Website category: sports
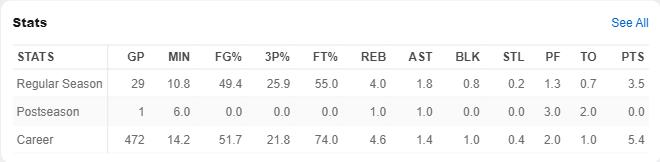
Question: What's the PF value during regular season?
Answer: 1.3

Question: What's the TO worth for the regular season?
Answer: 0.7

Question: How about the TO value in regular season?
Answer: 0.7

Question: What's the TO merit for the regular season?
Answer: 0.7

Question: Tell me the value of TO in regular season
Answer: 0.7

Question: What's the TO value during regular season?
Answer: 0.7

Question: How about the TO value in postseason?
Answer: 2.0

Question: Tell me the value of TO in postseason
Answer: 2.0

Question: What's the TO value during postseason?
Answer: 2.0

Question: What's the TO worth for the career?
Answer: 1.0

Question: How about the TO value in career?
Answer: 1.0

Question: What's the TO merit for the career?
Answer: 1.0

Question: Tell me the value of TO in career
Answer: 1.0

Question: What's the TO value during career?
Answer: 1.0

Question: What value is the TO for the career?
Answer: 1.0

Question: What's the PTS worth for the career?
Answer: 5.4

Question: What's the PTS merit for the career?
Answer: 5.4

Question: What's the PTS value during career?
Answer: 5.4

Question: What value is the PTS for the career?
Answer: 5.4

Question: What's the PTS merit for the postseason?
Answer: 0.0

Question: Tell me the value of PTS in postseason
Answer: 0.0

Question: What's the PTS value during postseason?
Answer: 0.0

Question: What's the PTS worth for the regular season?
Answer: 3.5

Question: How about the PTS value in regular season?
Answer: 3.5

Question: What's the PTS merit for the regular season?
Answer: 3.5

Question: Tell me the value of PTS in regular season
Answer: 3.5

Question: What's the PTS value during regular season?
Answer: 3.5